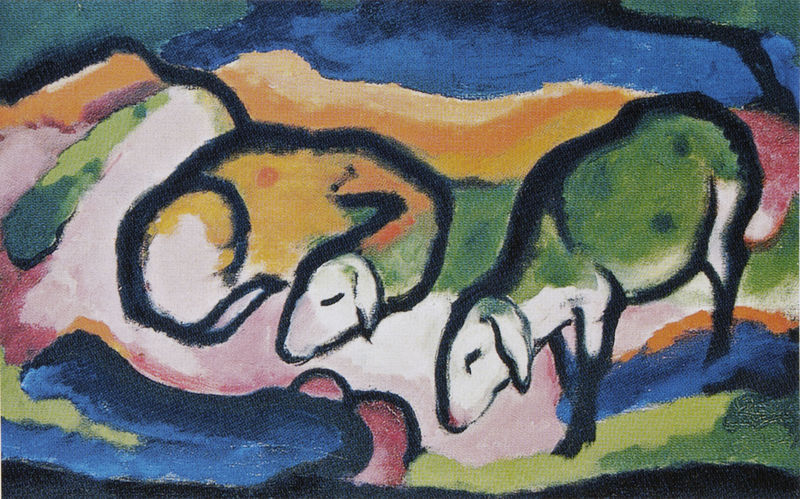
Titel: Schafe
Künstler: Franz Marc
Standort: Saarbrücken
Institution: Saarland Museum, Stiftung Saarländischer Kulturbesitz
Schlagwörter: blau, gemälde, kopf, schlaf, wasser, weiß, aquarell, gelb, grün, impressionismus, landschaft, braun, bunt, grau, orange, schwarz, szene, rot, tier, tiere, expressionismus, malerei, augen, stehen, weide, kontrast, ohren, rosa, farbig, orang, ruhe, liegen, ruhen, schlafen, schlafend, zwei, abstrakt, farben, flächen, modern, dunkelgrün, farbe, grasen, linien, naiv, dunkelblau, manet, liegend, pink, lamm, schaf, motiv, bayern, form, konturen, macke, franz, weß, schnauze, lämmer, schafe, figürlich, blauer reiter, primärfarben, franz marc, marc, konturiert, puristisch, schlafschaf, türkies, kinderhaft, liegendes schaf, expressionismud